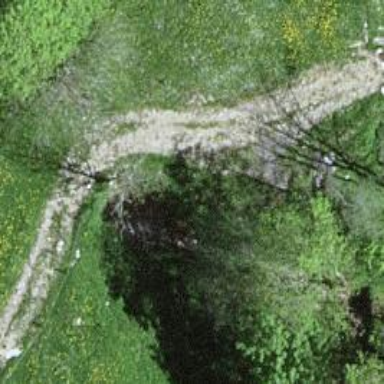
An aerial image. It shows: Culvert tunnel.